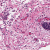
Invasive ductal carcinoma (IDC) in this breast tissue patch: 0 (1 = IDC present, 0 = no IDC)